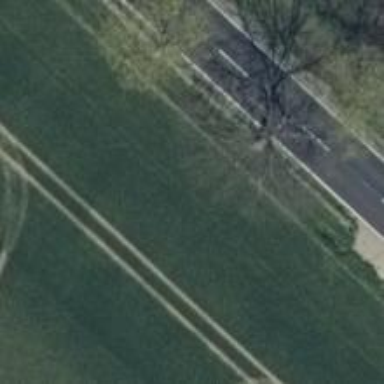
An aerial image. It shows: Row of deciduous broadleaved trees.